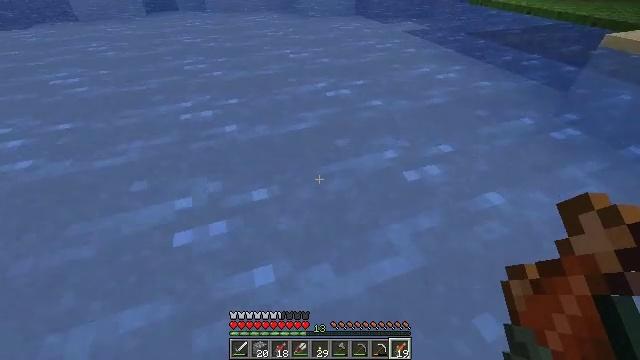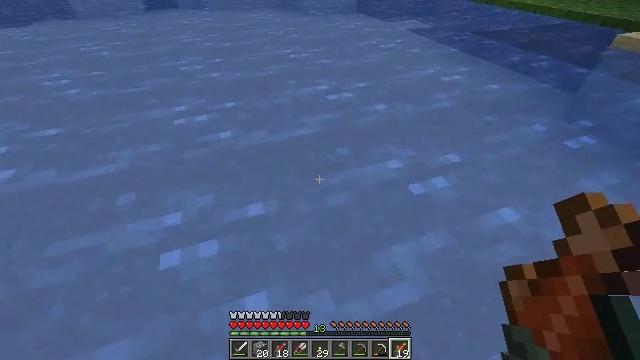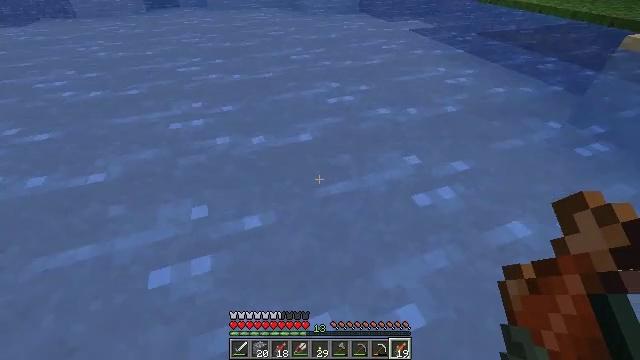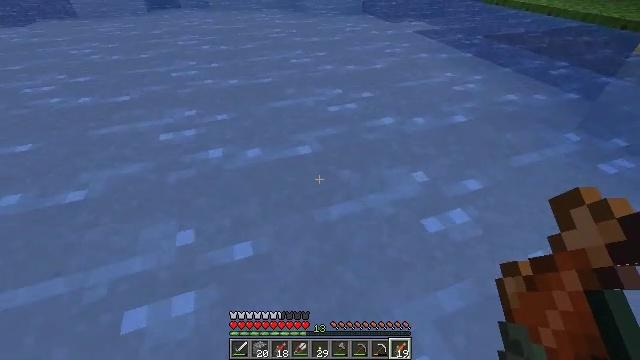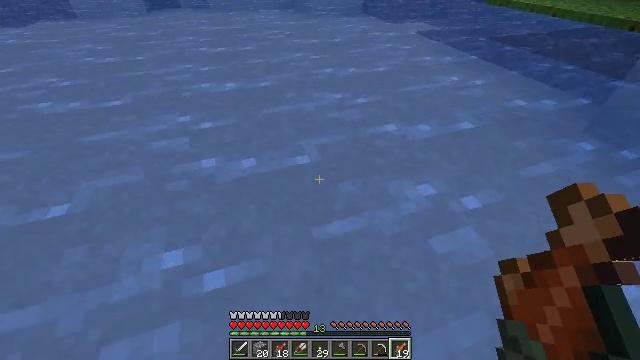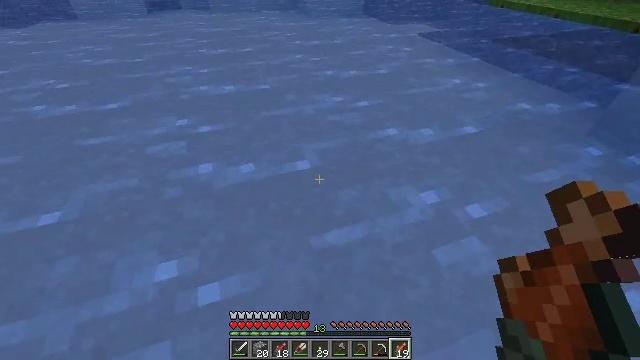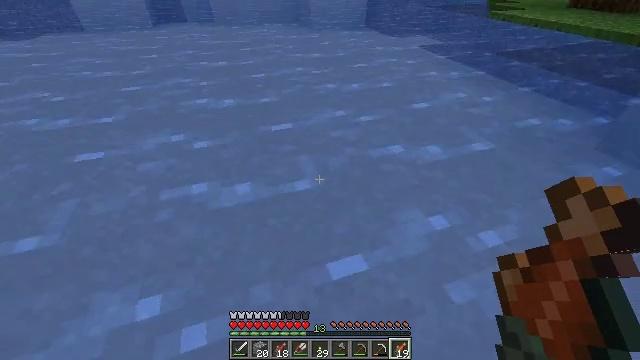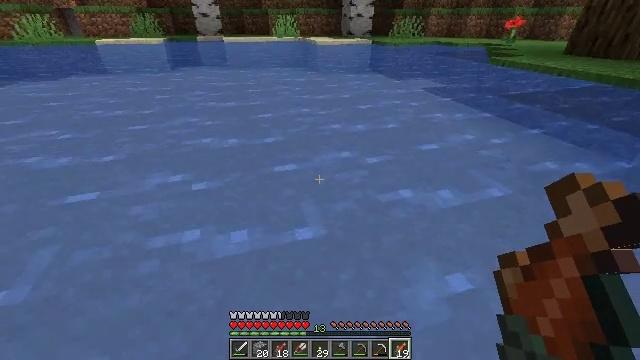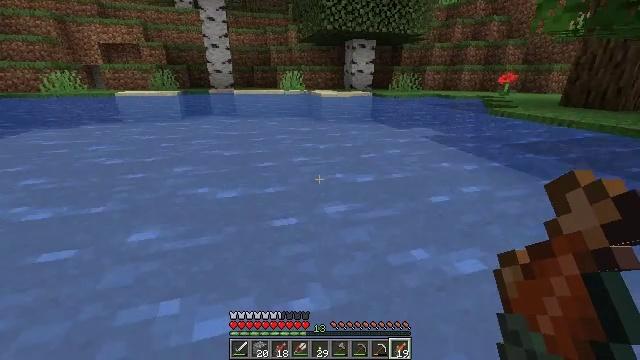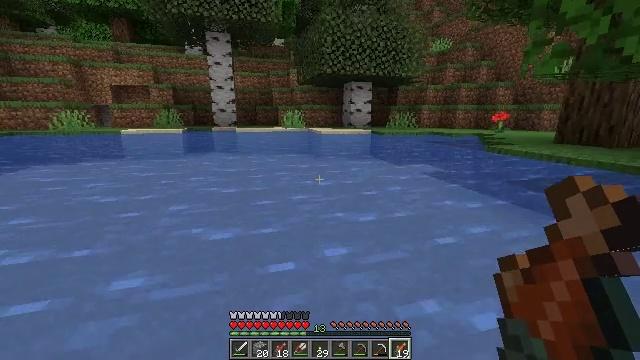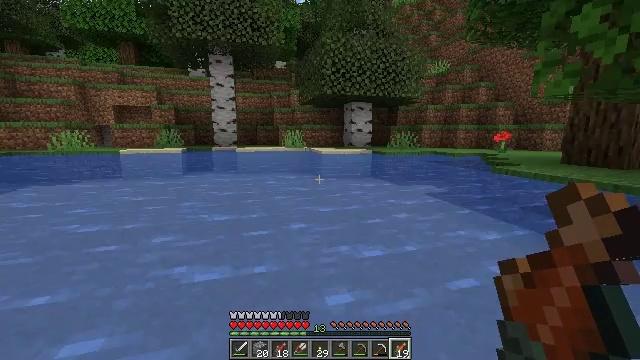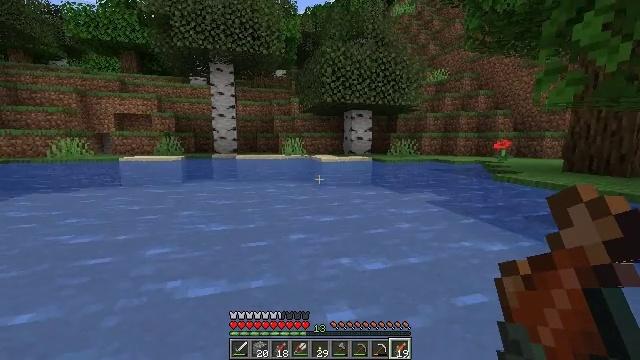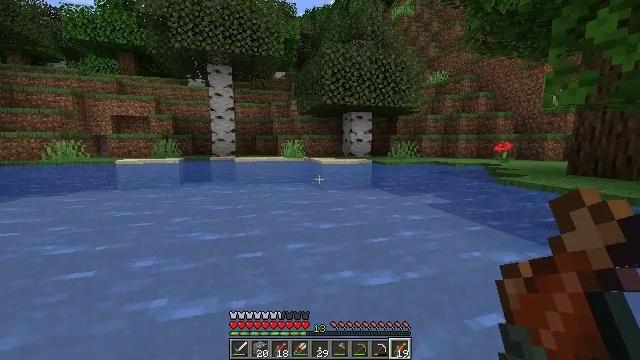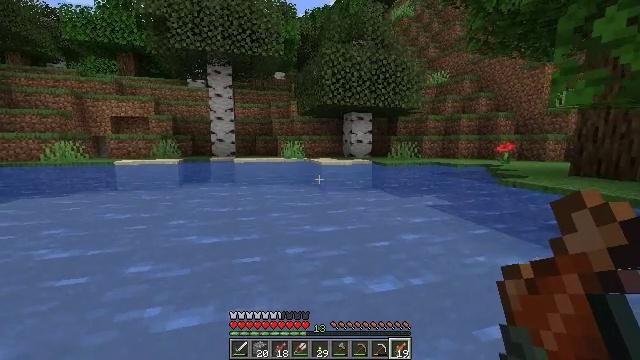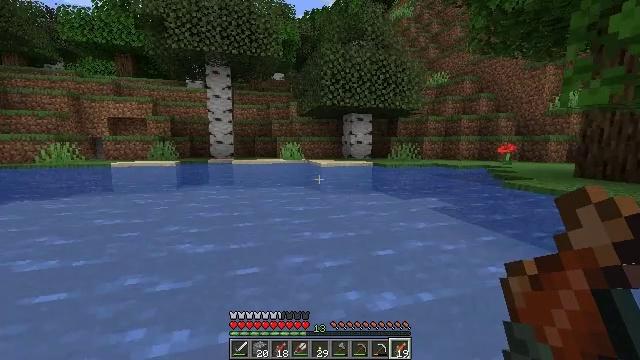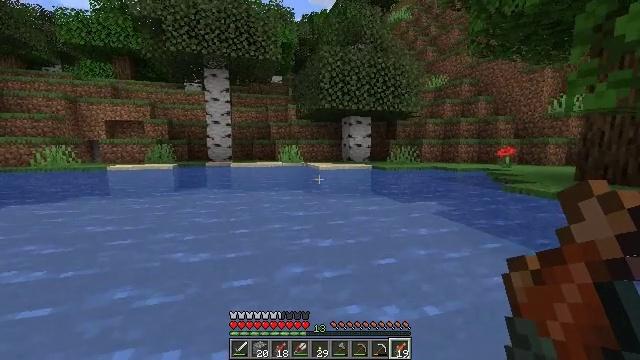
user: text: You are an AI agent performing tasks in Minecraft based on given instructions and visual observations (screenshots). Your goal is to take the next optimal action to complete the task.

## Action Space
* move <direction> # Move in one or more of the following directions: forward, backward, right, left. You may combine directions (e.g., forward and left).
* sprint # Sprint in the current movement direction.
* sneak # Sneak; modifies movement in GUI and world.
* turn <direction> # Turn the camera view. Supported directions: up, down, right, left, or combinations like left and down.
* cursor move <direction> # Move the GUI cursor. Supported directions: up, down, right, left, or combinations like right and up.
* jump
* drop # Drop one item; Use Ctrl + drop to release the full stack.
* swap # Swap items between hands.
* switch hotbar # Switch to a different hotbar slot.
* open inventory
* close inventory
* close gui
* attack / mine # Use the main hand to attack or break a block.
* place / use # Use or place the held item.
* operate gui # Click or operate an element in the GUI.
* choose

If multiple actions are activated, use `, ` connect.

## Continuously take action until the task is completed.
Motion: motion action
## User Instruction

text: Use the crafting grid to create a light gray bed.
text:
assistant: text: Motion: move forward, sprint
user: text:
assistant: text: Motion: move forward, sprint
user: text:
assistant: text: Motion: move forward, sprint
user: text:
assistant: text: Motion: move forward, sprint
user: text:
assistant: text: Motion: move forward, sprint
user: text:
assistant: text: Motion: move forward, sprint, turn up
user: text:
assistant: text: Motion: move forward, sprint, turn left and up
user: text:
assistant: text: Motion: move forward, sprint, turn up
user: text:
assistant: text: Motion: move forward, turn up
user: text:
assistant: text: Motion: move forward, turn up
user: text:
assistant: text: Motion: move forward, turn up
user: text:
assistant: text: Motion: move forward
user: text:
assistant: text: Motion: move forward
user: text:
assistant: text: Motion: move forward, jump
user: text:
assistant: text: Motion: move forward, jump
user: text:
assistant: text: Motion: move forward, jump
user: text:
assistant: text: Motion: move forward, turn right and up, jump
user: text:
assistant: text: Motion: move forward, turn right and up, jump
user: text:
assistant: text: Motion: move forward, turn right and up, jump
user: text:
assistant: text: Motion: move forward, turn right and up, jump
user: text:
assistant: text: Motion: move forward, jump
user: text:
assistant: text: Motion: move forward, jump
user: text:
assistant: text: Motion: move forward, jump
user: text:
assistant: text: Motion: move forward, jump
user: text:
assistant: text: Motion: move forward, jump
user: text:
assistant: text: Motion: move forward, jump
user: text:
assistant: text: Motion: move forward, jump
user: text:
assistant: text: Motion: move forward, jump
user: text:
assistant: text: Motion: move forward, jump
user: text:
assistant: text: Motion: move forward, jump